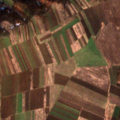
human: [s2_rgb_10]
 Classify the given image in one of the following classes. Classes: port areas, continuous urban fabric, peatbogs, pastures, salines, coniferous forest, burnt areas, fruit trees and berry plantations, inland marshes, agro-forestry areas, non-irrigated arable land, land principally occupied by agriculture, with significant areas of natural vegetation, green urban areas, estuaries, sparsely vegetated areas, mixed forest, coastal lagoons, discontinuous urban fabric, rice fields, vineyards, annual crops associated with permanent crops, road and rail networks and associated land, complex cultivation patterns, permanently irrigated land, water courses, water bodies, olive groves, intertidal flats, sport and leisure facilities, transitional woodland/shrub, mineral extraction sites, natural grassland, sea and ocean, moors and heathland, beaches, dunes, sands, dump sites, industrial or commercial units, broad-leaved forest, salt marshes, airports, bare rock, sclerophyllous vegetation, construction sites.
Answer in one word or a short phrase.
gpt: non-irrigated arable land, land principally occupied by agriculture, with significant areas of natural vegetation, broad-leaved forest